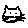
Label: cat